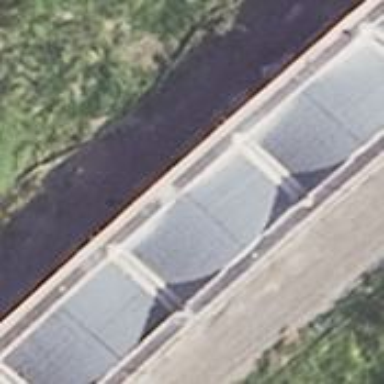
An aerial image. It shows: Bridge.